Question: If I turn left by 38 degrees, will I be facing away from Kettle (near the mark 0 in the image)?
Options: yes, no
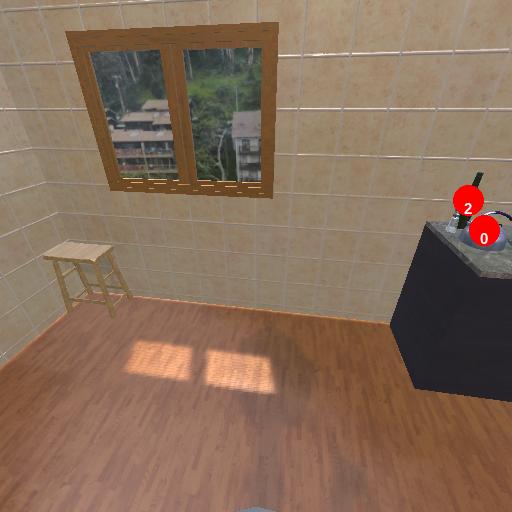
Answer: yes